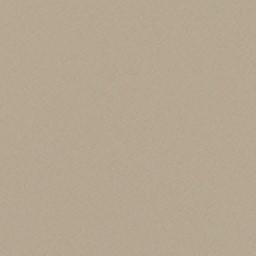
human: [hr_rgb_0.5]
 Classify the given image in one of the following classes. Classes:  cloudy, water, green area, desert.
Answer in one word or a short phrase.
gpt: desert